Aerial crown-view tile of a tropical tree (Barro Colorado Island, Panama), acquired 20240918:
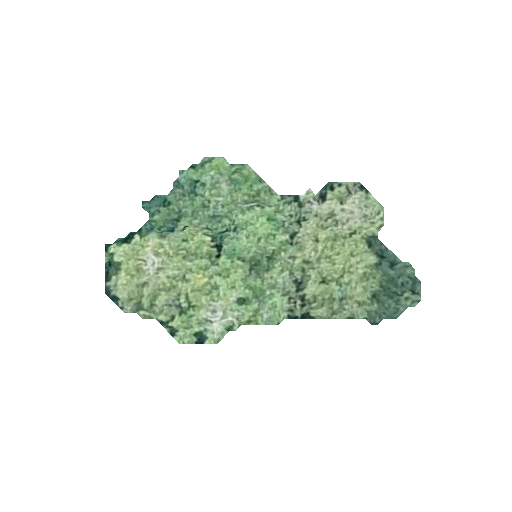
Species: Prioria copaifera
GBIF accepted scientific name: Prioria copaifera
Crown area: 60.736 m²